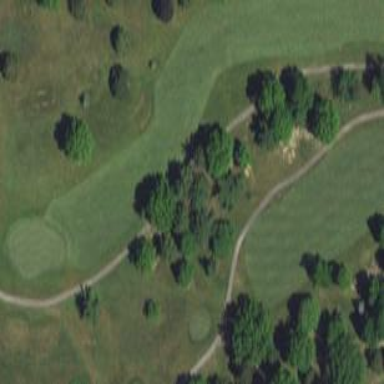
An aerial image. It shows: Scenic golf fairway.